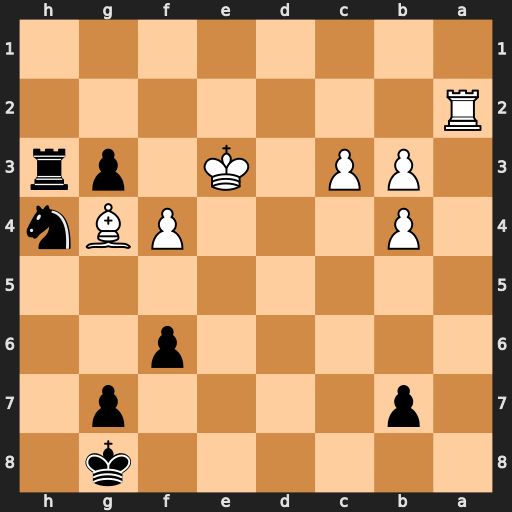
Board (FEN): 6k1/1p4p1/5p2/8/1P3PBn/1PP1K1pr/R7/8
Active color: b
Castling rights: -
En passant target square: -
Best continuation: g2+ Bxh3 g1=Q+